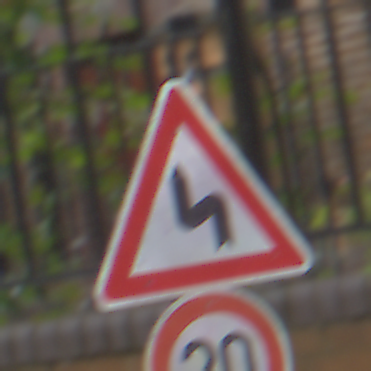
Verkehrszeichen: DoppelkurveZunaechstLinks
Zusatzzeichen unten: Geschwindigkeit20
Umgebung: Outdoor, Urban
Tageszeit: MorningAfternoon
Wetter: Overcast
Licht: Natural
Jahreszeit: NotSpecified
Kontrast: LowContrast